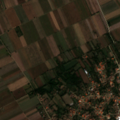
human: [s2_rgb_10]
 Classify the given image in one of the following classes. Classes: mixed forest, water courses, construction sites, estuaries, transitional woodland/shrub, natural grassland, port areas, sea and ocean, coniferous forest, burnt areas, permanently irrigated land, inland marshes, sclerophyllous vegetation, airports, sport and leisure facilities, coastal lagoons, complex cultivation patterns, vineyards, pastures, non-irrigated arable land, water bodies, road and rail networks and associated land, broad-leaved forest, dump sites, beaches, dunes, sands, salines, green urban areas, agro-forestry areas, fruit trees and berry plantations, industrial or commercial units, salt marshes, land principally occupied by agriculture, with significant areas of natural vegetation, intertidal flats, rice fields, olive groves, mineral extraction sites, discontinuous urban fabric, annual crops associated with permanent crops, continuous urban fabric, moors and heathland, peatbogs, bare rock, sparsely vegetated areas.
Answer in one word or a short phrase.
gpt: discontinuous urban fabric, non-irrigated arable land, land principally occupied by agriculture, with significant areas of natural vegetation